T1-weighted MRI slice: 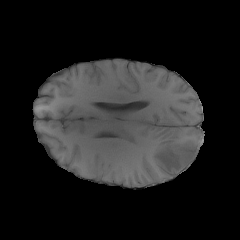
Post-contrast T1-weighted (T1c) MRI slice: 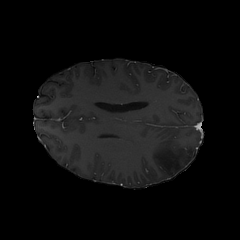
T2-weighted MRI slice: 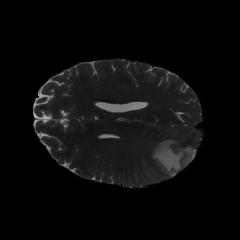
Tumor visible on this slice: yes